Question: Can Some one help me, I have a jqgrid and I want to highlight the row if the checkbox is true, thanks!!

this is what i want to make in this project...
'''
function loadjqGrid(jsonGridData){
var xaxis=1300
var yaxis = $(document).height();
yaxis = yaxis-500;
getGrids();
$("#maingrid").jqGrid({
url:'models/mod.quoservicetypedetails.php?ACTION=view',
mtype: 'POST',
datatype: 'xml',
colNames:getColumnNames(jsonGridData),
colModel :[
{name:'TypeID', index:'TypeID', width:350,hidden:true, align:'center',sortable:false,editable:true,
edittype:"select",editoptions:{value:getTypeID()},editrules: { edithidden: true}},
{name:'Order1', index:'Order1', width:80, align:'center',sortable:false,editable:true,edittype:"textarea",editoptions:{size:"30",maxlength:"30"}},
{name:'Order2', index:'Order2', width:80, align:'center',sortable:false,editable:true,edittype:"textarea",editoptions:{size:"30",maxlength:"30"}},
{name:'Order3', index:'Order3', width:80, align:'center',sortable:false,editable:true,edittype:"textarea",editoptions:{size:"30",maxlength:"30"}},
{name:'Description', index:'Description', width:140, align:'center',sortable:false,editable:true,
edittype:"textarea",editoptions:{size:"30",maxlength:"30"}},
{name:'Notes', index:'Notes', width:120, align:'center',sortable:false,editable:true,edittype:"textarea",editoptions:{size:"30",maxlength:"30"}},
{name:'Measure', index:'Measure', width:80, align:'center',sortable:false,editable:true, edittype:"textarea", editoptions:{size:"30",maxlength:"30"}},
{name:'UnitPrice', index:'UnitPrice', width:100, align:'center',sortable:false,editable:false,edittype:"textarea",editoptions:{size:"30",maxlength:"30"}},
{name:'Remarks', index:'Remarks', width:140, align:'center',sortable:false,editable:true,edittype:"textarea",editoptions:{size:"30",maxlength:"30"}},
{name:'UnitCost', index:'UnitCost', width:100, align:'center',sortable:false,editable:true,edittype:"textarea",editoptions:{size:"30",maxlength:"30"}},
{name:'Service', index:'Service', width:120, align:'center',sortable:false,editable:true,edittype:"textarea",editoptions:{size:"30",maxlength:"30"}},
//If the GroupHeader is true the row background is yellow
{name:'GroupHeader', index:'GroupHeader', width:100, align:'center',sortable:false,editable:true,formatter:'checkbox', edittype:'checkbox', type:'select', editoptions:{value:"1:0"}},
{name:'IsGroup', index:'IsGroup', width:80, align:'center',sortable:false,editable:true,formatter:'checkbox', edittype:'checkbox', type:'select', editoptions:{value:"1:0"}},
],
viewrecords: true,
rowNum:20,
sortname: 'id',
viewrecords: true,
sortorder: "desc",
height: yaxis,
pager : '#gridpager',
recordtext: "View {0} - {1} of {2}",
emptyrecords: "No records to view",
loadtext: "Loading...",
pgtext : "Page {0} of {1}",
height: yaxis,
width: xaxis,
shrinkToFit: false,
multiselect: true,
editurl:'models/mod.quoservicetypedetails.php?ACTION=edit'
});
}
'''
How could I do this? Can someone help me?
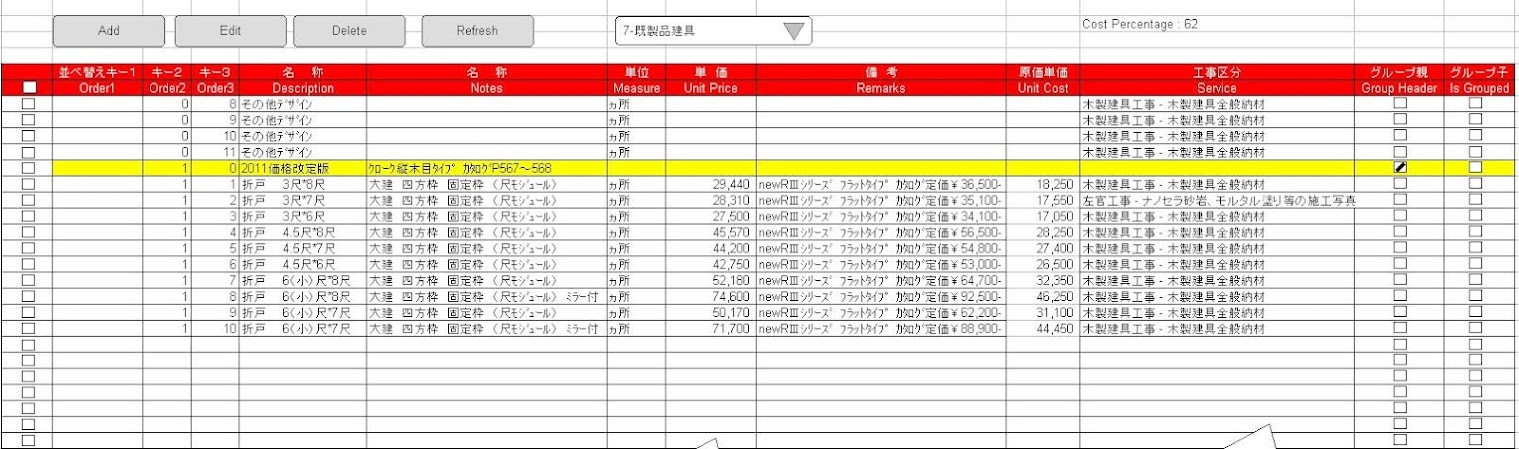
Answer: I described in <URL> one good way how you can implement the highlighting.
Version 4.3.2 of jqGrid has new feature - 'rowattr' callback (see <URL>, which was introduced especially for cases like yours. It allows you to highlight some rows of grid of the grid. To have the best performance advantage you should use 'gridview: true' additionally. By the way 'gridview: true'.
The usage of 'rowattr' callback is very easy:
'''
gridview: true,
rowattr: function (rd) {
if (rd.GroupHeader === "1") { // verify that the testing is correct in your case
return {"class": "myAltRowClass"};
}
}
'''
The CSS class 'myAltRowClass' should define background color of highlighted rows.
The corresponding demo you can find <URL>:

Because in your demo you need just highlight and not select the rows I didn't used 'multiselect: true' in my demo. In case of 'multiselect: true' it works exactly in the same way.
At the end of my answer I would like to recommend you to use <URL>. The feature will make your code shorter, more readable and easy to maintain. What you need to do is the following:
- 'cmTemplete'
'''
cmTemplate: {align: 'center', sortable: false, editable: true, width: 80}
'''
-
'''
var myCheckboxTemplate = {formatter: 'checkbox', edittype: 'checkbox', type: 'select',
editoptions: {value: "1:0"}},
myTextareaTemplate = {edittype: "textarea",
editoptions: {size: "30", maxlength: "30"}};
'''
- 'myCheckboxTemplate''myTextareaTemplate''colModel'
'''
colModel: [
{name: 'TypeID', index: 'TypeID', width: 350, hidden: true, edittype: "select",
editoptions: {value: getTypeID()}, editrules: { edithidden: true}},
{name: 'Order1', index: 'Order1', template: myTextareaTemplate},
{name: 'Order2', index: 'Order2', template: myTextareaTemplate},
{name: 'Order3', index: 'Order3', template: myTextareaTemplate},
{name: 'Description', index: 'Description', width: 140, template: myTextareaTemplate},
{name: 'Notes', index: 'Notes', width: 120, template: myTextareaTemplate},
{name: 'Measure', index: 'Measure', template: myTextareaTemplate},
{name: 'UnitPrice', index: 'UnitPrice', width: 100, editable: false, template: myTextareaTemplate},
{name: 'Remarks', index: 'Remarks', width: 140, template: myTextareaTemplate},
{name: 'UnitCost', index: 'UnitCost', width: 100, template: myTextareaTemplate},
{name: 'Service', index: 'Service', width: 120, template: myTextareaTemplate},
//If the GroupHeader is true the row background is yellow
{name: 'GroupHeader', index: 'GroupHeader', width: 100, template: myCheckboxTemplate},
{name: 'IsGroup', index: 'IsGroup', template: myCheckboxTemplate}
],
cmTemplate: {align: 'center', sortable: false, editable: true, width: 80},
'''